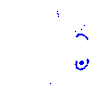
Particle: proton